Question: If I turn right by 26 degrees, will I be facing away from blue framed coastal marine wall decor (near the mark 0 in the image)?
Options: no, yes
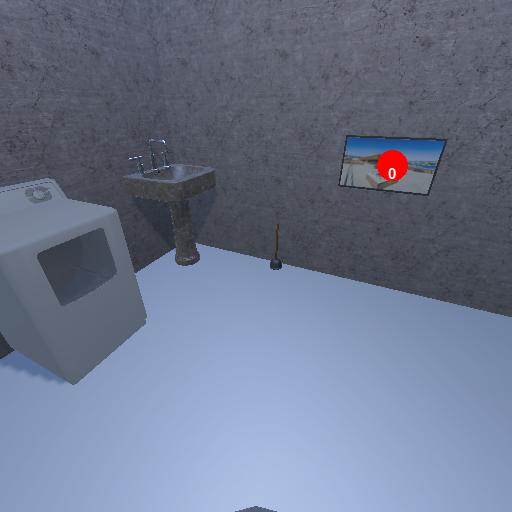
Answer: no